Question: What i'm trying to do is get data from several tables (+50) and make this available in a general view.
The "ObjNr" column can exist several times in each table, so I want to get the record with the latest timestamp.
See this link for a better explanation of my problem including the source tables and the desired result:

I have tried several scenarios like unpivoting,..., using c# to do this in the background, ... but i'm really curious what the best way would be to accomplish this.
Thanks in advance!
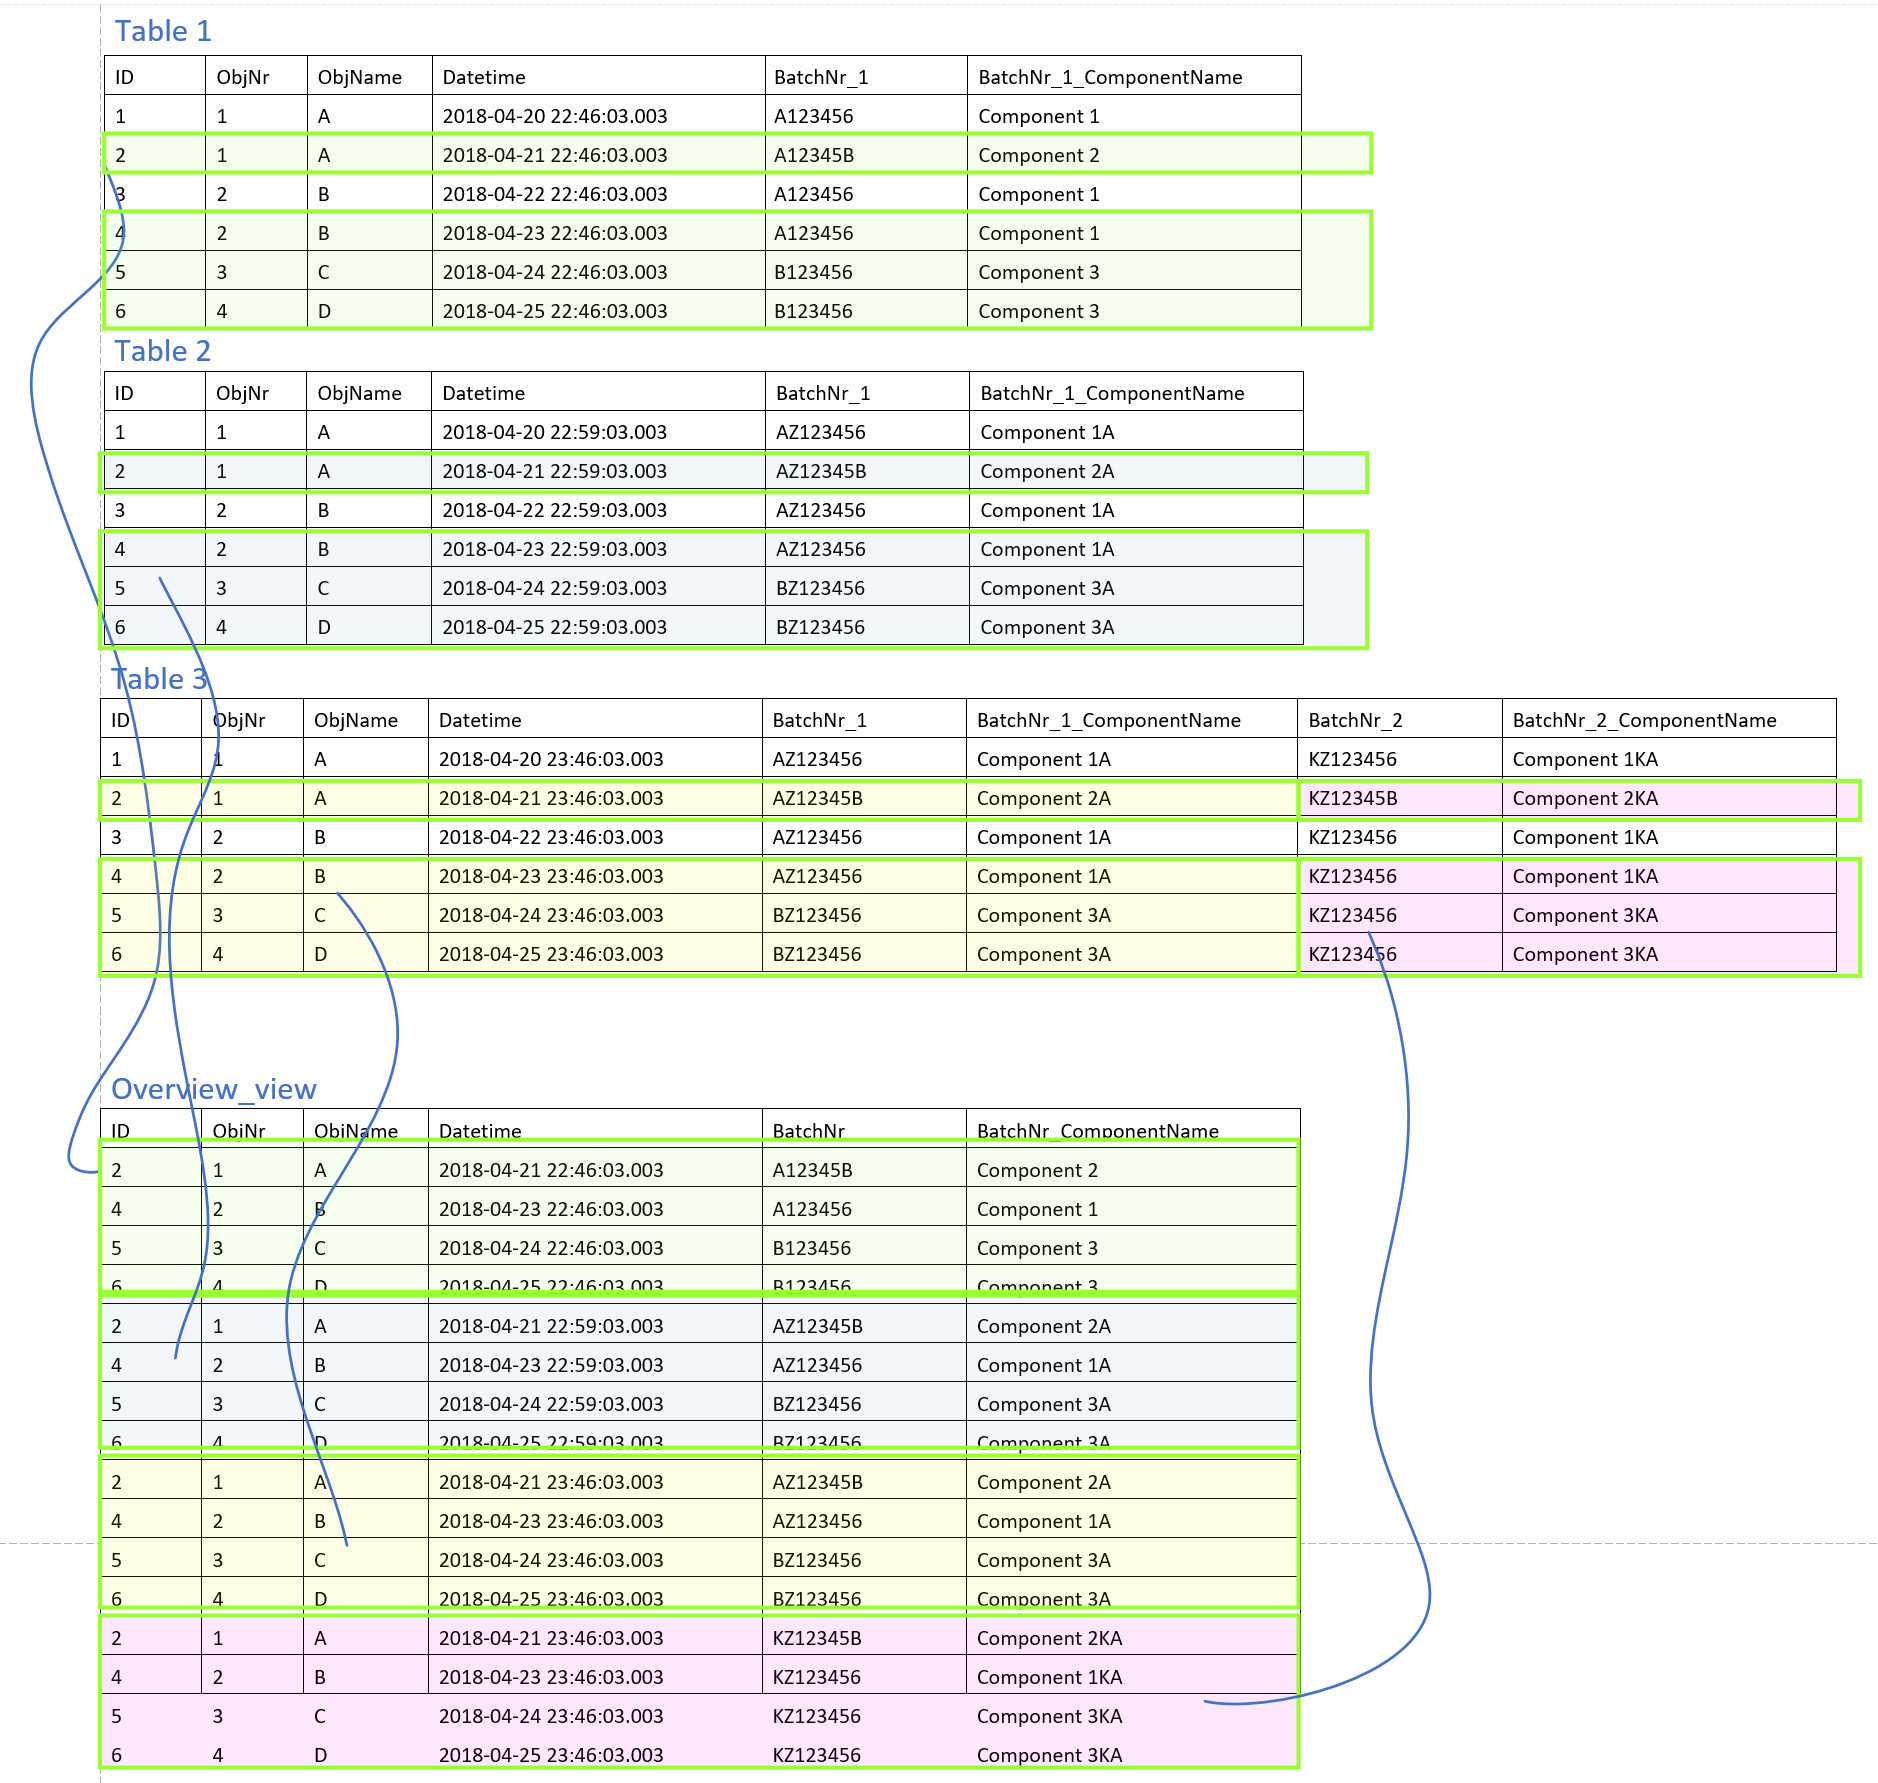
Answer: Rank your rows with 'ROW_NUMBER'. Then apply 'UNION ALL'.
'''
select
id, objnr, objname, datetime, batchnr, batchnr_component_name
from
(
select
id, objnr, objname, datetime, batchnr, batchnr_component_name,
row_number() over (partition by objnr order by datetime desc) as rn
from table1
union all
select
id, objnr, objname, datetime, batchnr, batchnr_component_name,
row_number() over (partition by objnr order by datetime desc) as rn
from table2
union all
select
id, objnr, objname, datetime, batchnr, batchnr_component_name,
row_number() over (partition by objnr order by datetime desc) as rn
from table3
union all
select
id, objnr, objname, datetime, batchnr_2, batchnr_2_component_name,
row_number() over (partition by objnr order by datetime desc) as rn
from table3
) ranked
where rn = 1;
'''